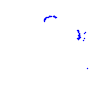
Particle: proton